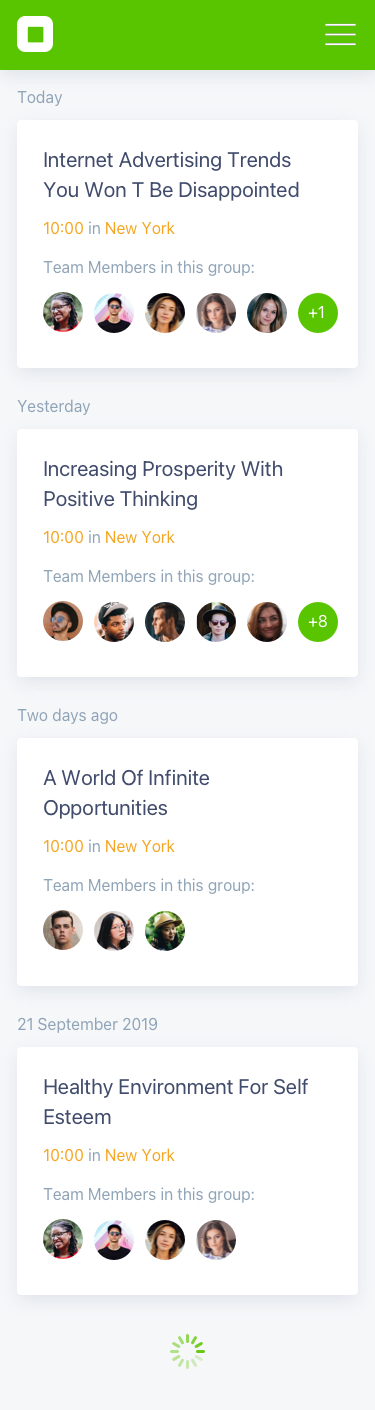
Text in this UI design:
Team Members in this group:
Healthy Environment For Self Esteem
10:00 in New York
21 September 2019
Team Members in this group:
A World Of Infinite Opportunities
10:00 in New York
Two days ago
+8
Team Members in this group:
Increasing Prosperity With Positive Thinking
10:00 in New York
Yesterday
+1
Team Members in this group:
Internet Advertising Trends You Won T Be Disappointed
10:00 in New York
Today